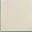
Piece: xx